Question: So I am just at the beginning of writing a game in Java and I am writing my game objects. Now I have read here in <URL> that you should build your games as compositions and not as a big class hierarchy. As this image from the previous link shows:

However, when actually getting down to the implementation I have one small question about where to apply the interfaces.
Lets say you have a class called Player and the interfaces Moveable and Renderable. Do you implement this using public interface variables:
'''
class Player {
public Moveable moveable;
public Renderable renderable;
}
class GenericMoveable implements Moveable {
// Function implementations
}
class PlayerRenderable implements Renderable {
// Function implementations
}
'''
Or do you try and do this by applying the interfaces directly to the object:
'''
class Player implements Moveable, Renderable {
private GenericMoveable genericMoveable;
// Non-direct Implementation of Moveable
void someMoveFunc(double x, double y) {
genericMoveable.someMoveFunc(x, y);
}
// Direct implementation of Renderable
void someRenderableFunction() {
// Player class specific code
}
}
class GenericMoveable implements Moveable {
// Function implementations
}
'''
Now currently I am feeling that the second method is better. The main reason for that is because I can create the following lists:
'''
List<Renderable> renderObjects; // use this to draw all of the objects to the screen
List<Moveable> moveObjects; // use this to move all objects at once
'''
I really just want confirmation that I am on the right track. I am pretty sure that when creating game objects by composition for games in Java you want to apply the interfaces directly to the Game Object in question and then use private interfaces if you need them and direct implementations of those functions for the rest. Is this correct? And what are the positives and negatives of what I am doing?
Though, while we are here, what else do I need to look out for in the implementation of Compositional Game Objects in Java? What should I do differently? Thanks for any responses in advance, I appreciate any and all help.
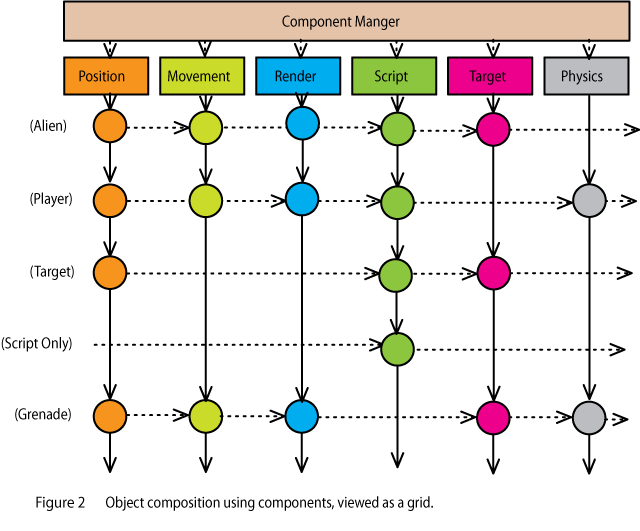
Answer: That's an interesting link. I gather that what you have in mind for your 'Player' class is what that article calls a component container. For that, applying the interfaces to the class sounds to me like the way to go. It's the only route that will lead you to a pure aggregation structure (where there is no longer a 'Player' class in your system.
By the way, the structure you're proposing is basically an application of the <URL>. A 'Player' relies delegates to a 'Movement' object all movement operations and it doesn't care what specific kind of 'Movement' object it has to work with.